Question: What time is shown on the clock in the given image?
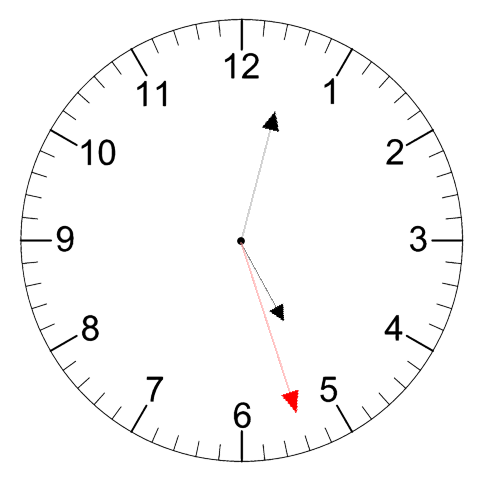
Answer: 05:02:27